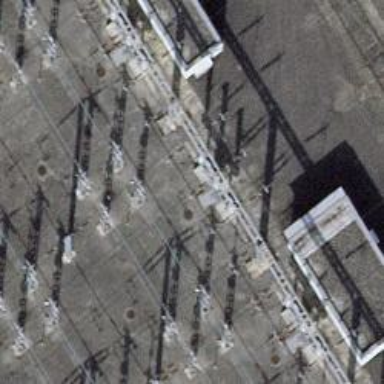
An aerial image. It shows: Busbar power line.